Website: crate-barrel
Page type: customer-info-address
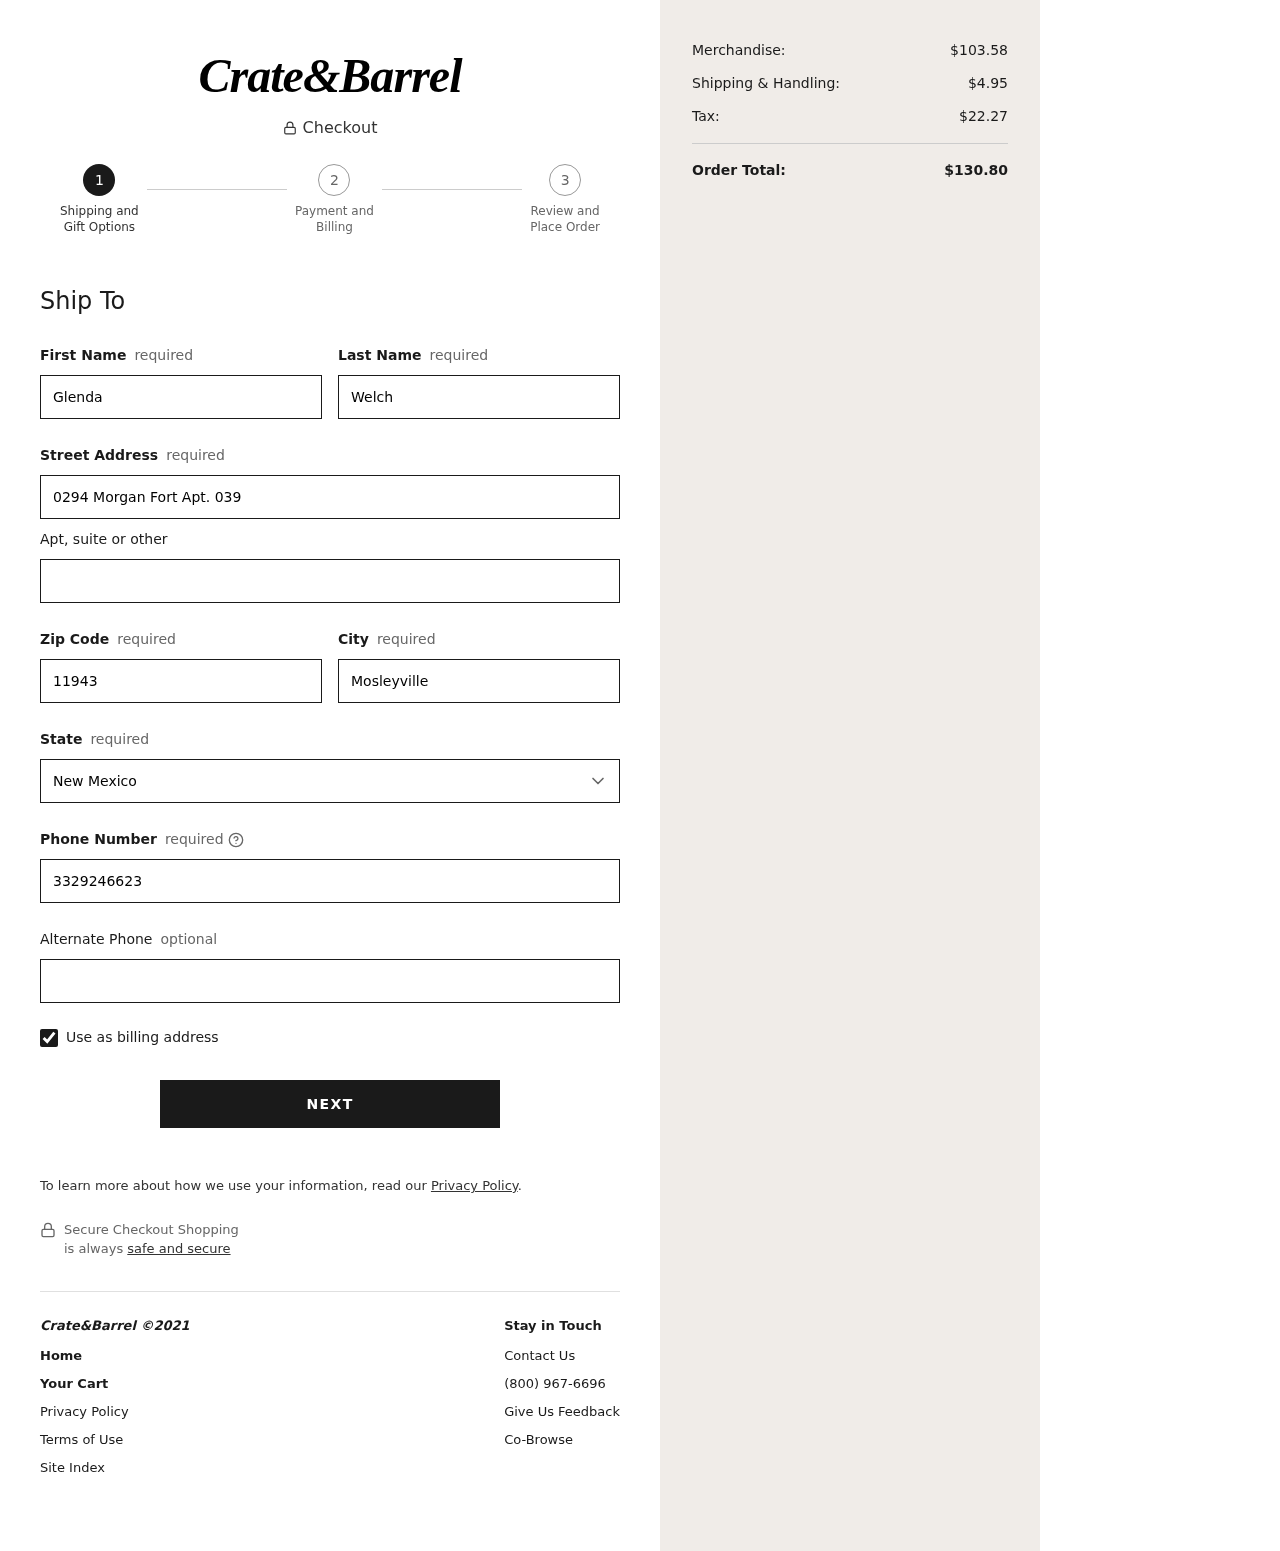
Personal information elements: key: PII_STATE
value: New Mexico
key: PII_FIRSTNAME
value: Glenda
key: PII_LASTNAME
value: Welch
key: PII_STREET
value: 0294 Morgan Fort Apt. 039
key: PII_POSTCODE
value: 11943
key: PII_CITY
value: Mosleyville
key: PII_PHONE
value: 3329246623
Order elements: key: ORDER_SUBTOTAL
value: $103.58
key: ORDER_SHIPPING_COST
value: $4.95
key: ORDER_TAX
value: $22.27
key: ORDER_TOTAL
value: $130.80